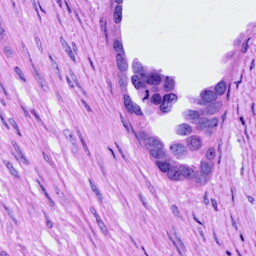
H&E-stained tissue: Ovarian